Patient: sex M, age 62
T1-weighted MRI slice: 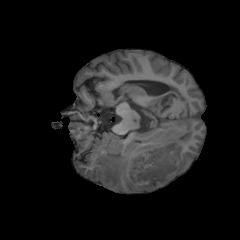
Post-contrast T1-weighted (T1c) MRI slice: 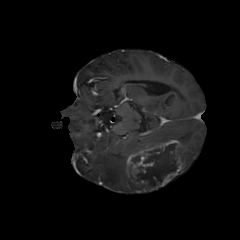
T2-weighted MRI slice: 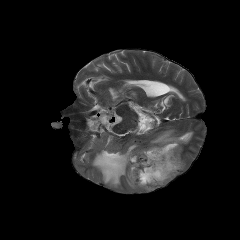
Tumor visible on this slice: yes
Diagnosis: Glioblastoma, IDH-wildtype
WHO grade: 4